Interaction volume radius: 10 \u00c5
Interaction volume height: 10 \u00c5
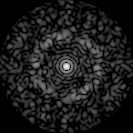
Disorder parameter: 0.8675